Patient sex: M
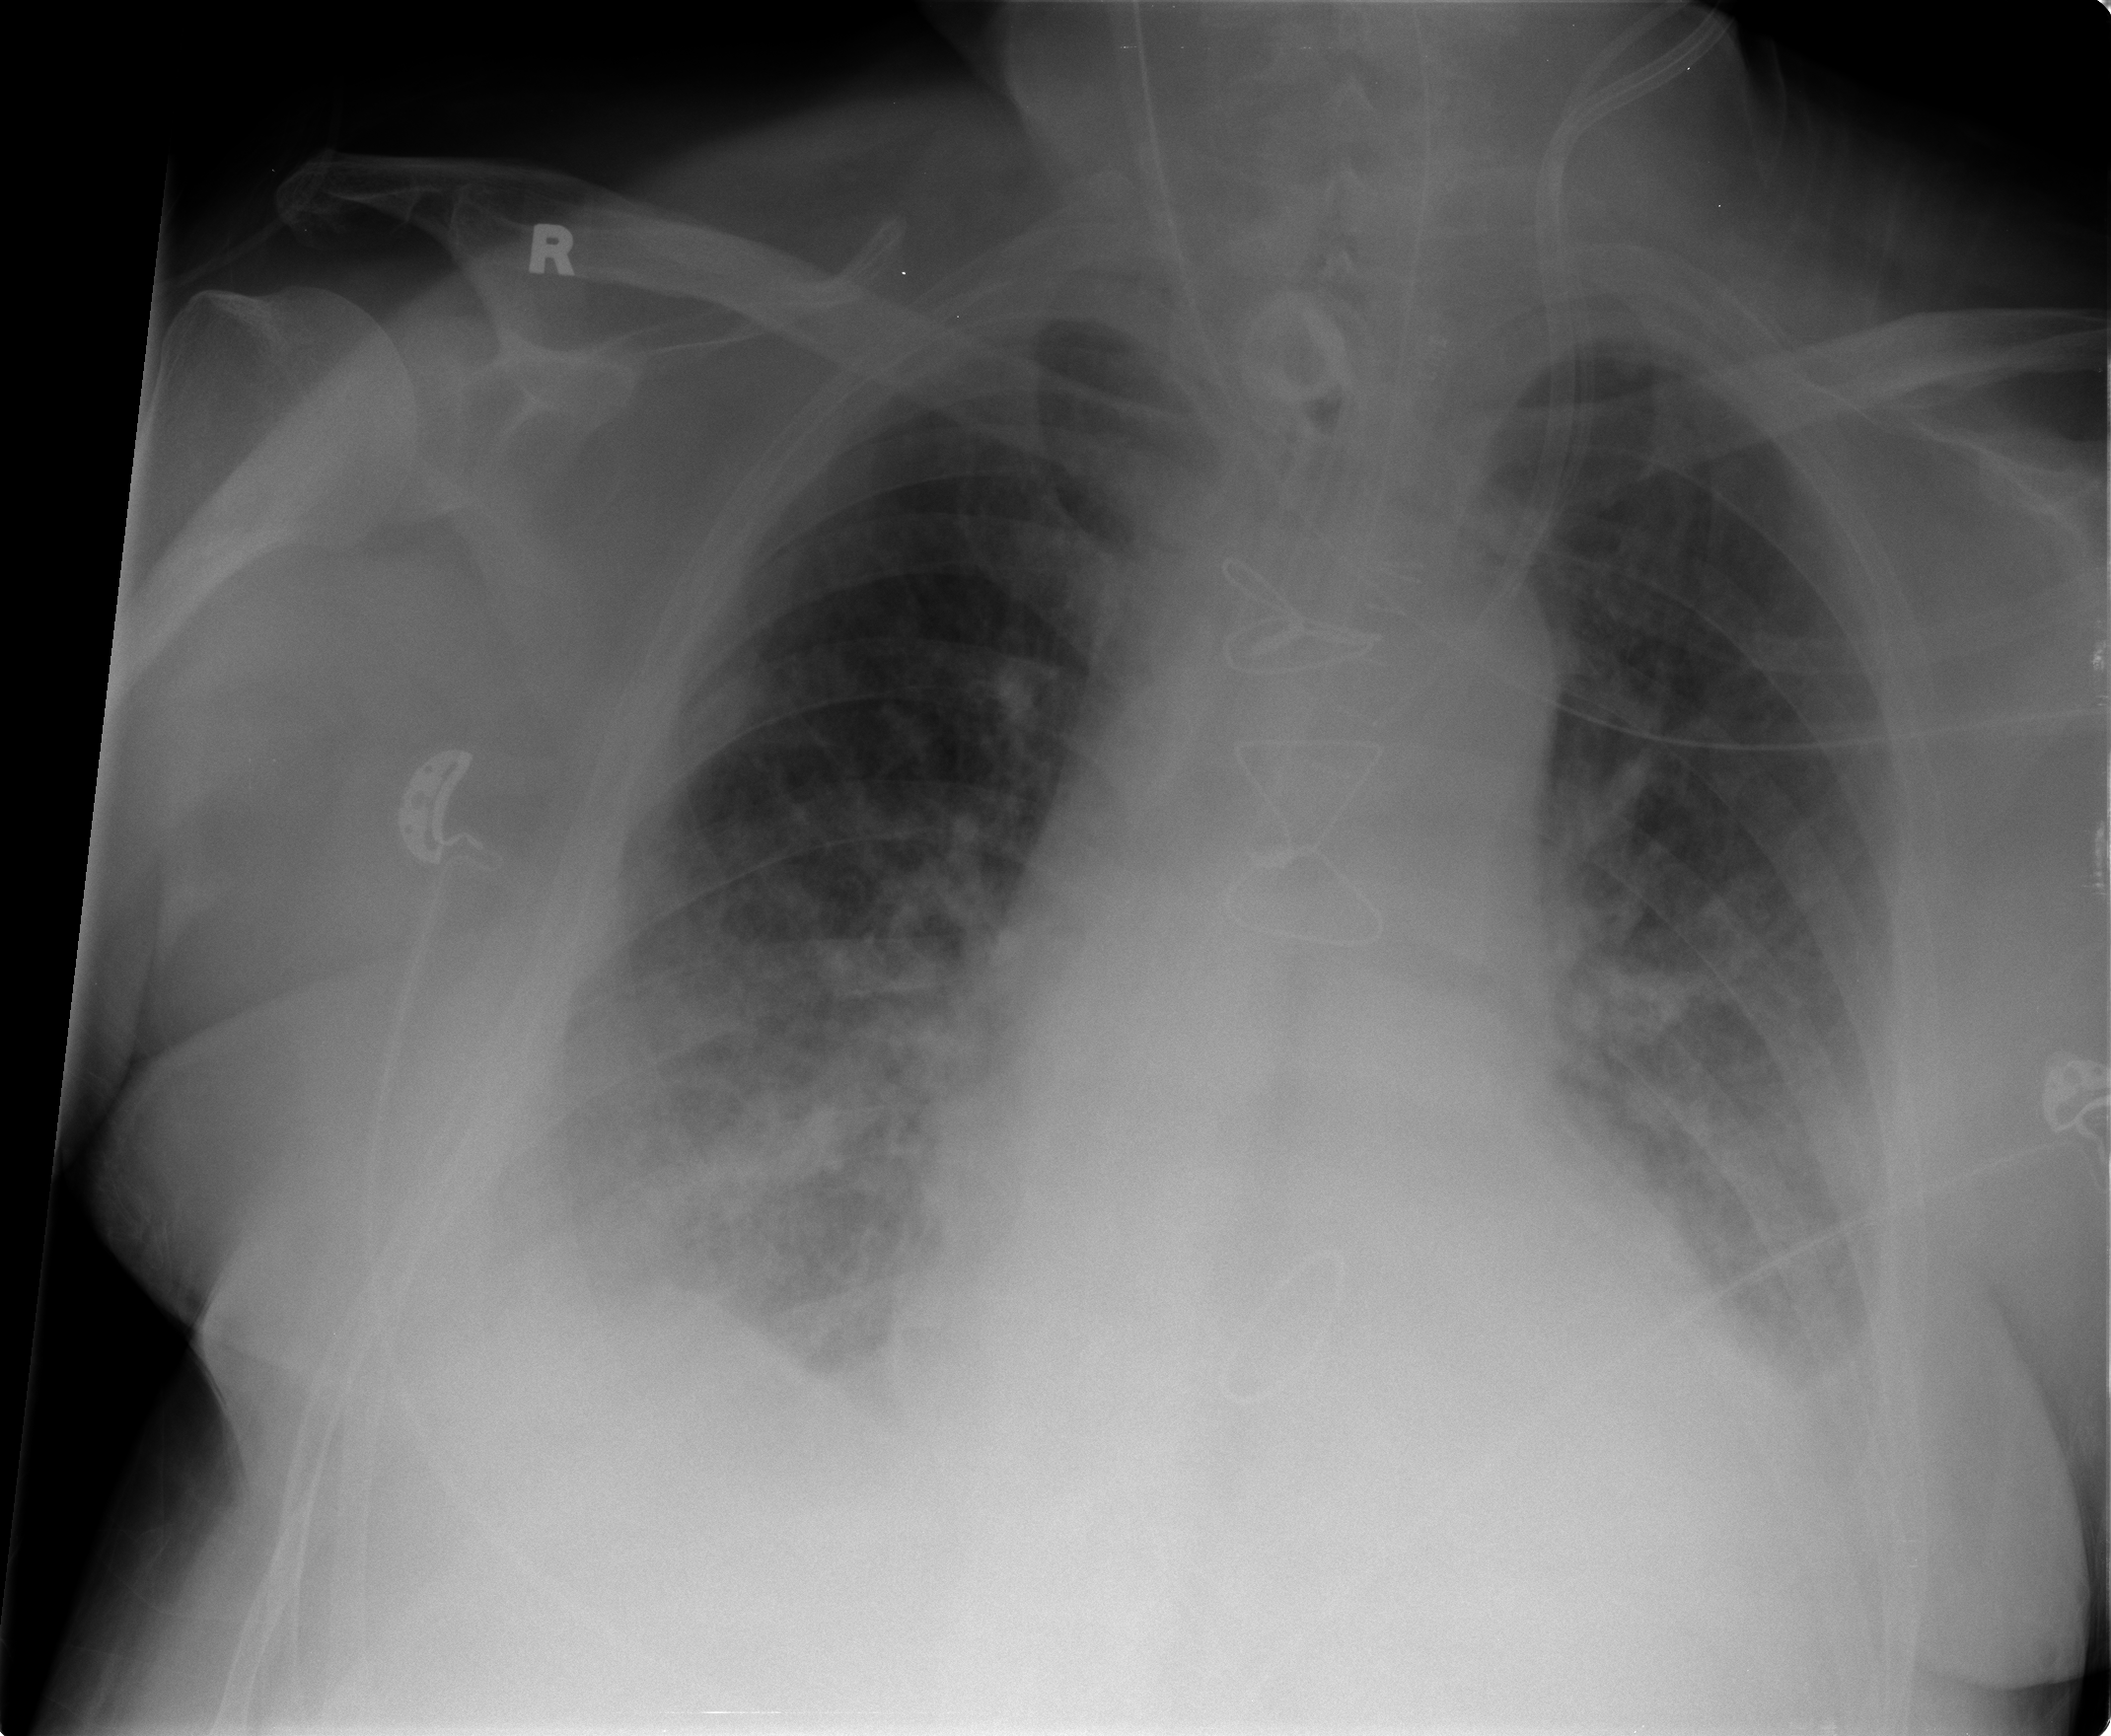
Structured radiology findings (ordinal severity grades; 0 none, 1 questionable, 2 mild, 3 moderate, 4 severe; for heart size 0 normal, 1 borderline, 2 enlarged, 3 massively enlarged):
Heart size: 2
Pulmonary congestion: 3
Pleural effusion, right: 3
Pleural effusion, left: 2
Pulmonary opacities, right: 2
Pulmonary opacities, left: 0
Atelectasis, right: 2
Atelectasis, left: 2